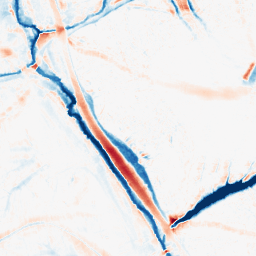
Category: morphological
Decomposition family: morphological_ellipse
Decomposition parameters: operation: average
width: 20
height: 20
Upsampling method: cubic_mitchell
Upsampling parameters: scale: 2
Upsampling scale: 2